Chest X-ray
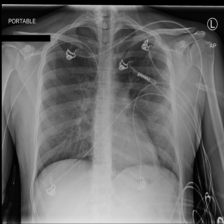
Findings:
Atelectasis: negative
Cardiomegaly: negative
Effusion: negative
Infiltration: negative
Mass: negative
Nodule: negative
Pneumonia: negative
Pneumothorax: negative
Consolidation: negative
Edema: negative
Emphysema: negative
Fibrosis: negative
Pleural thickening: negative
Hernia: negative